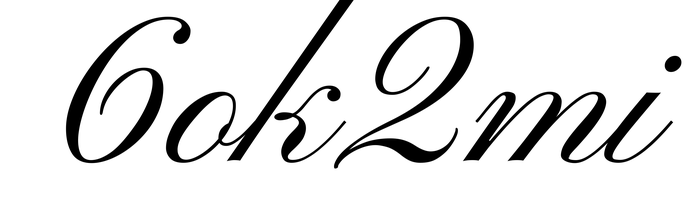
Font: PinyonScript-Regular